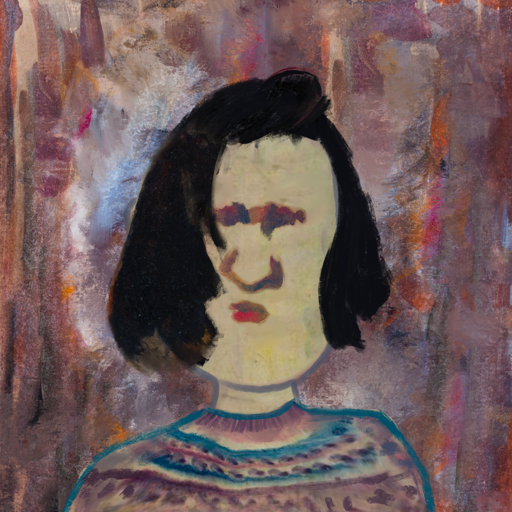
Background: Hypocrite, Head And Neck Front: Hill_Girl, Face Front: In_The_Sun, Bust: HillGirl, Hair Front: Mosgoul, Head Accessory: Blank, Second Necklace: Blank, Necklace: Blank, Baby: Blank